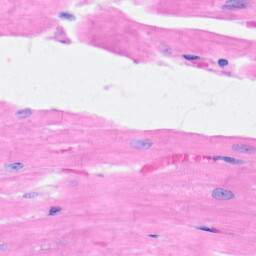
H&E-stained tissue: Heart